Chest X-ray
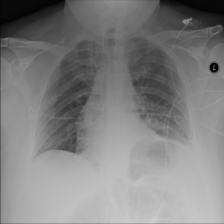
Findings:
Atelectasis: positive
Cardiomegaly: negative
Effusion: negative
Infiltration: negative
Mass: negative
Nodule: negative
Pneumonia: negative
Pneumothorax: negative
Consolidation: negative
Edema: negative
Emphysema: negative
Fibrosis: negative
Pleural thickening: negative
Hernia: negative